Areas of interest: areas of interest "Botanical Garden"
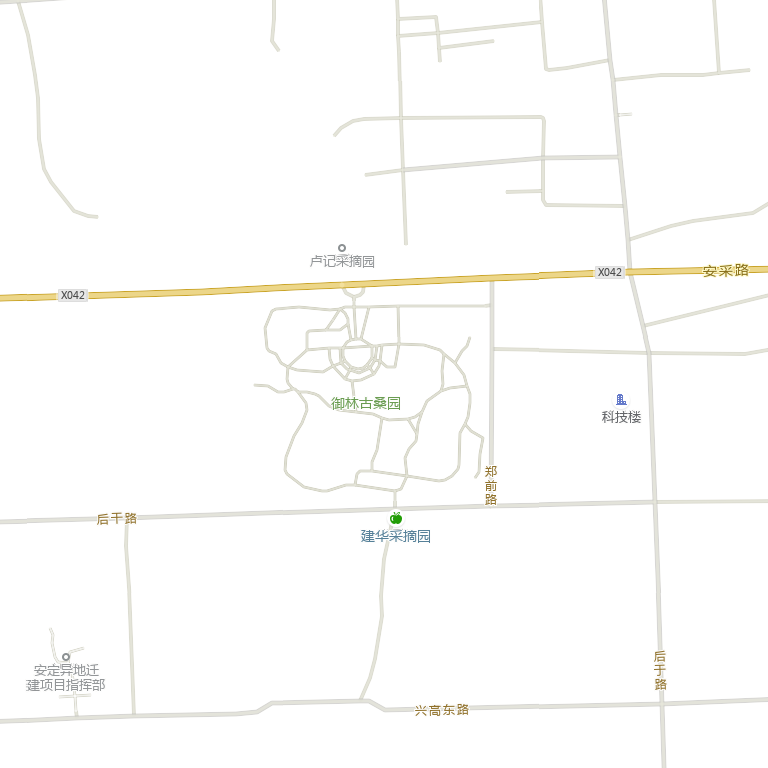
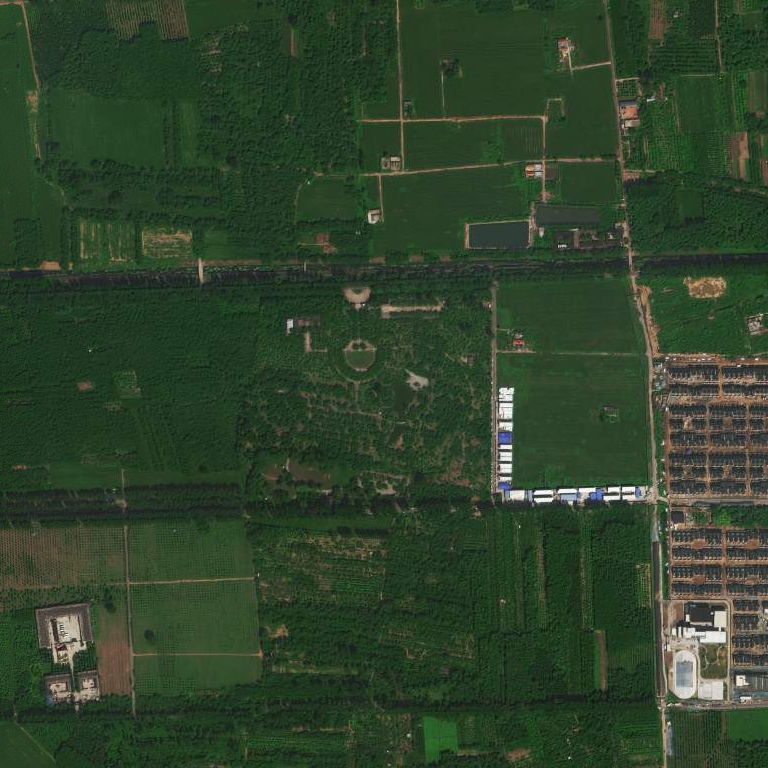